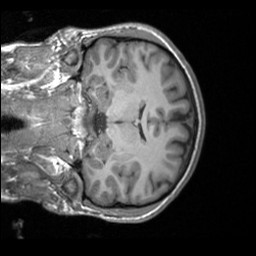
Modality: T1w
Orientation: coronal
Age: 22
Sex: male
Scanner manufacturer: siemens
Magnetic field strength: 3 T
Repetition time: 1.9 s
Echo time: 0.00226 s